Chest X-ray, PA view. Patient: 54 years old, sex M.
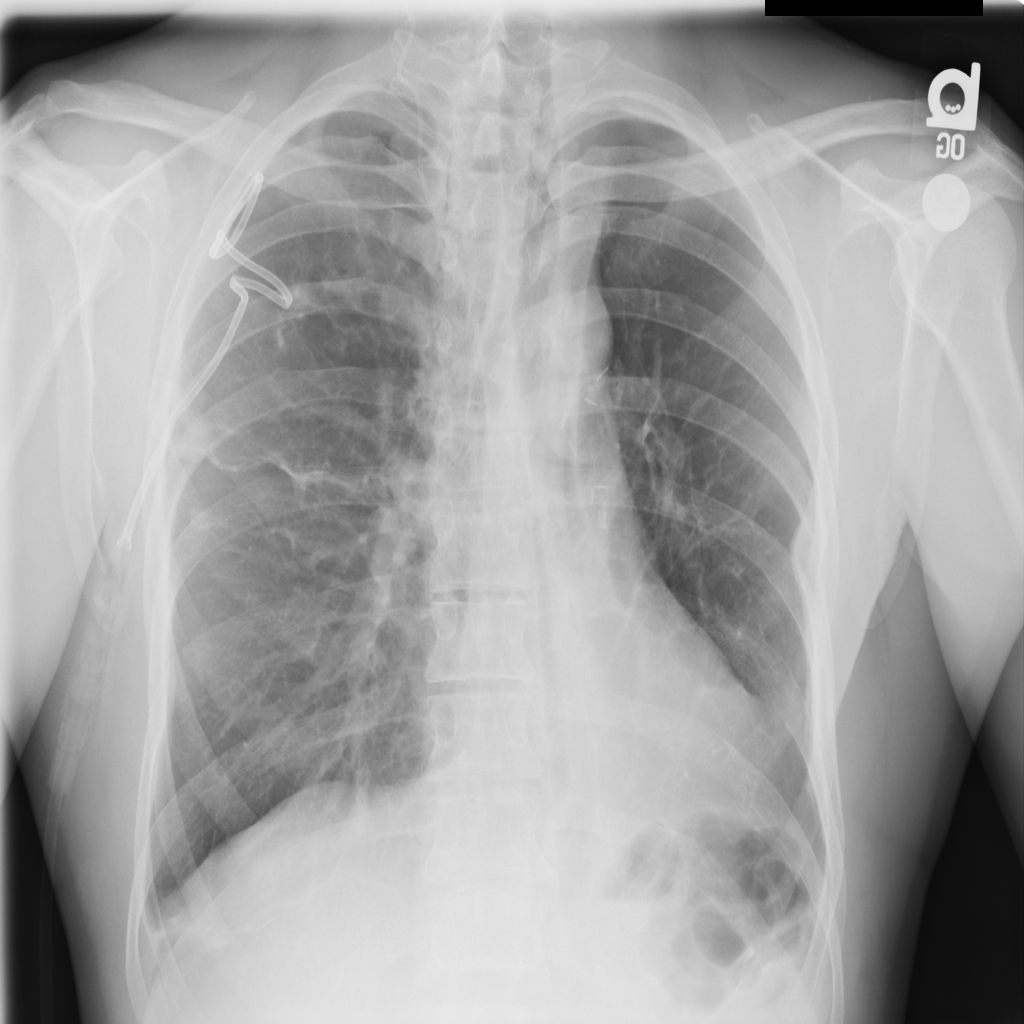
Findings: No Finding